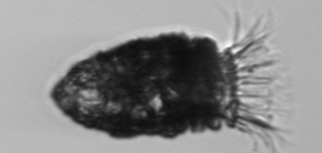
Label: Stenosemella_pacifica